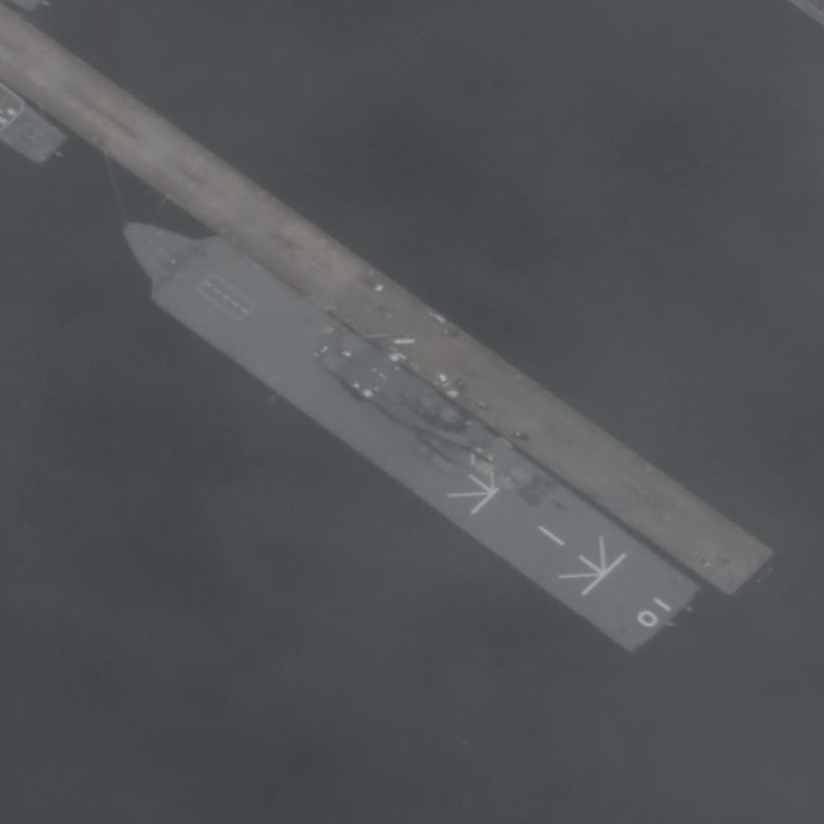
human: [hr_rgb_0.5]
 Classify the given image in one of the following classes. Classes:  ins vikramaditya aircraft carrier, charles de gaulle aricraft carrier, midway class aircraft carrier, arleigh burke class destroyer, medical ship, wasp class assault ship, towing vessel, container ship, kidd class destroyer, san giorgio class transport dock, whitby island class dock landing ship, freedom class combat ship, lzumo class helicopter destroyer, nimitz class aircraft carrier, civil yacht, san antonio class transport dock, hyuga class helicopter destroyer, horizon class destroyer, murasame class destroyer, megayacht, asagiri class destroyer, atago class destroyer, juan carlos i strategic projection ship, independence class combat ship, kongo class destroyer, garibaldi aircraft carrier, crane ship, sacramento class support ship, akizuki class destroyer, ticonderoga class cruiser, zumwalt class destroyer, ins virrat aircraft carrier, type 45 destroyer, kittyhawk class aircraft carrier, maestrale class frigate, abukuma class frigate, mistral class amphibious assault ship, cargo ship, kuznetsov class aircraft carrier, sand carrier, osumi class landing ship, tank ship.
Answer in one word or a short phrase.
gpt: Osumi class landing ship